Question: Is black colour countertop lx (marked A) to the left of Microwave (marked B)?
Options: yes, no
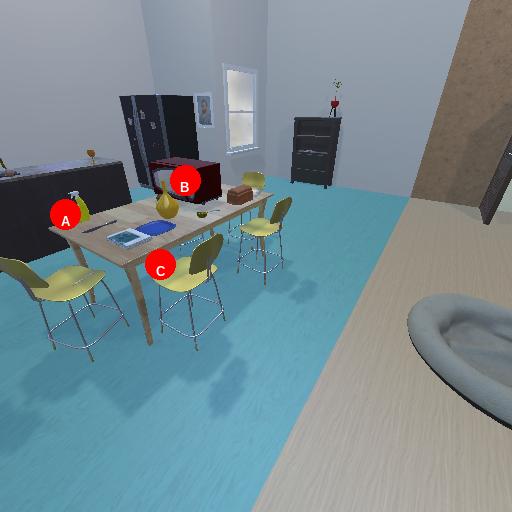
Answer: yes